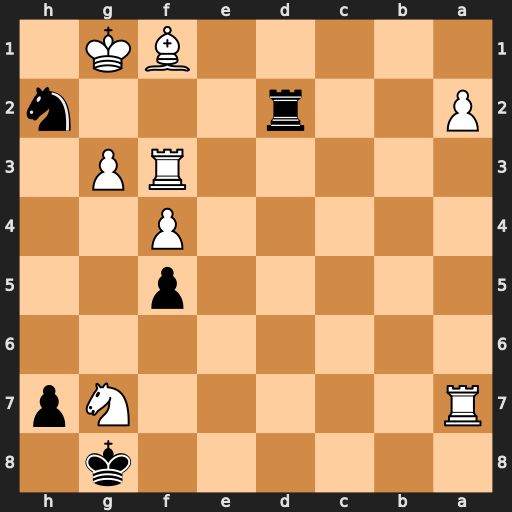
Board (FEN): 6k1/R5Np/8/5p2/5P2/5RP1/P2r3n/5BK1
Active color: b
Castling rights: -
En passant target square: -
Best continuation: Nxf3+ Kh1 Rh2#